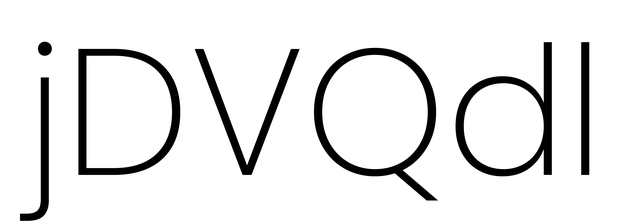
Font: Poppins-ExtraLight